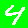
Digit: 4